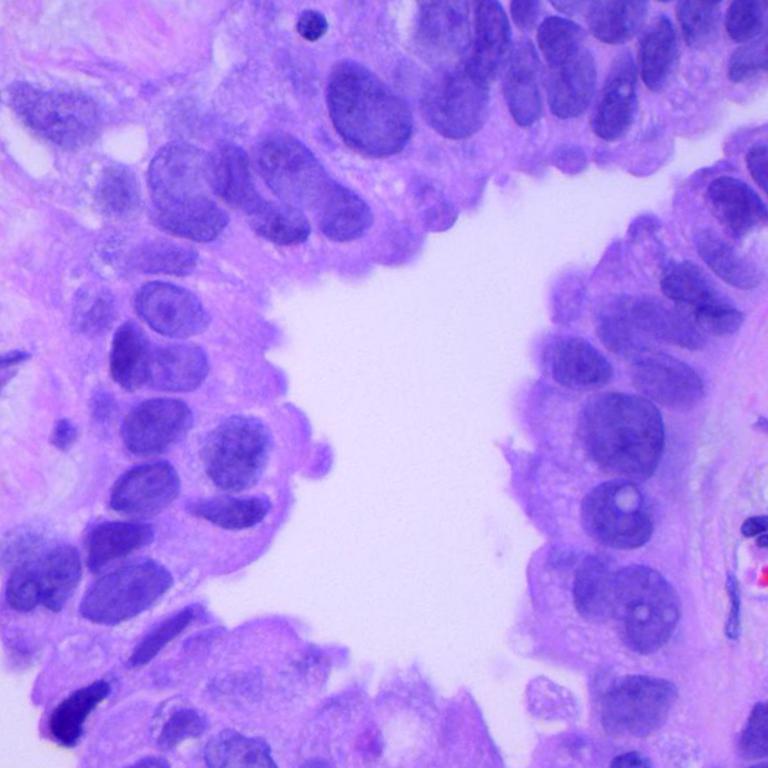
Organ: lung
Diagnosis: adenocarcinomas